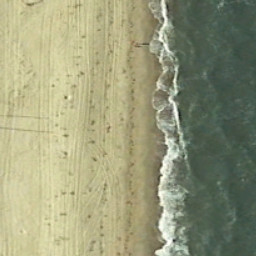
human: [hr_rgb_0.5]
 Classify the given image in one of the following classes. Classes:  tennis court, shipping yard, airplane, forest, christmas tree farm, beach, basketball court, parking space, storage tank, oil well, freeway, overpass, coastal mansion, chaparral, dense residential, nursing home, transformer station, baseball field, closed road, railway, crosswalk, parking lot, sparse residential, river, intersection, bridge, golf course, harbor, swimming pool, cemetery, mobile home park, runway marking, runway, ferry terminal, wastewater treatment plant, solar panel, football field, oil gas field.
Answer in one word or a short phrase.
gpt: beach